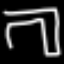
Label: pants